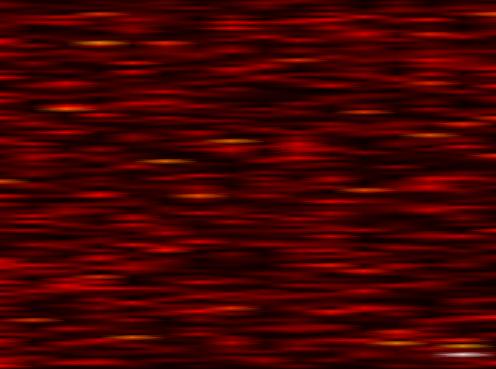
Label: WOLA